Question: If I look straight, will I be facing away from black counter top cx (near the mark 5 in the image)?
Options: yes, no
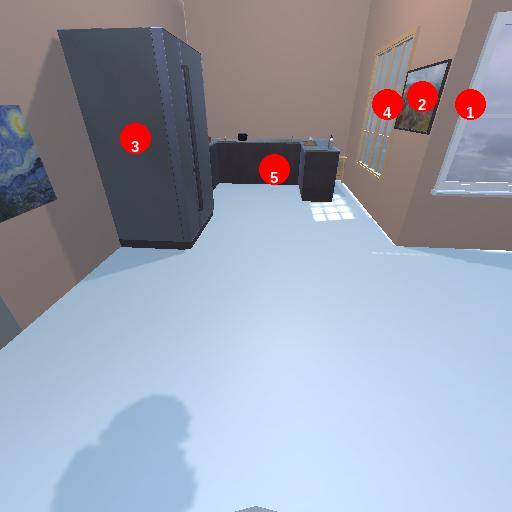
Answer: yes